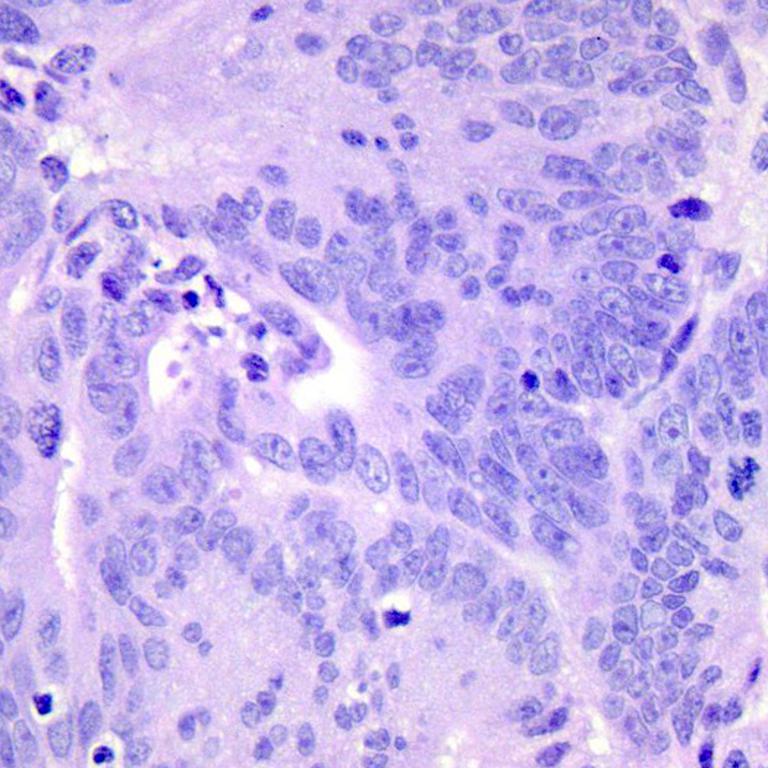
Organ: colon
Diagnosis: adenocarcinomas